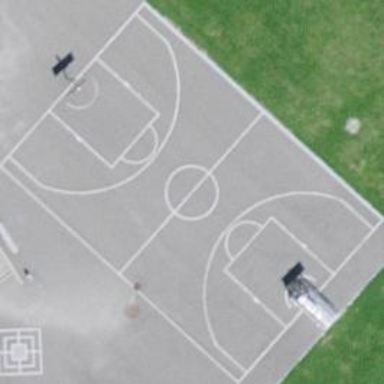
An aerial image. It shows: Basketball court in the leisure land pitch.